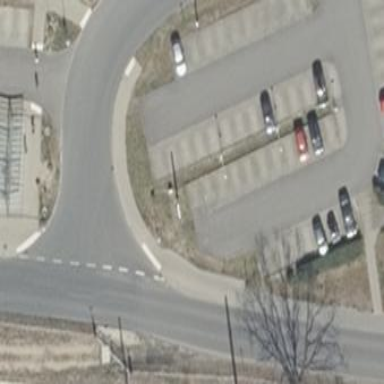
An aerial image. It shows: Parking area with paving stones surface. It is park and ride facility.